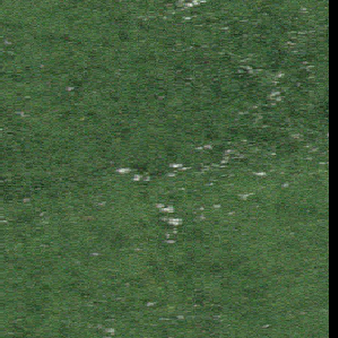
Label: other